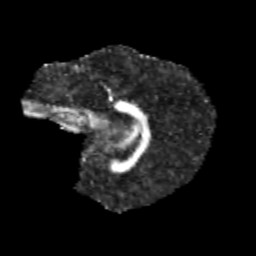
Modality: FA
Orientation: sagittal
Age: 13
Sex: female
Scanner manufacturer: siemens
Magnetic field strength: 3 T
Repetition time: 3.8 s
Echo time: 0.07 s